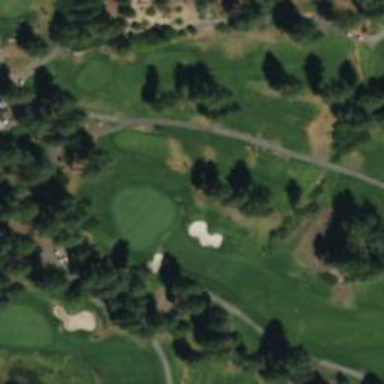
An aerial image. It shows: View of golf hole.